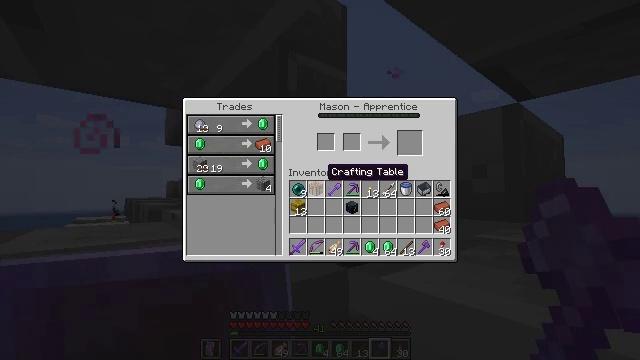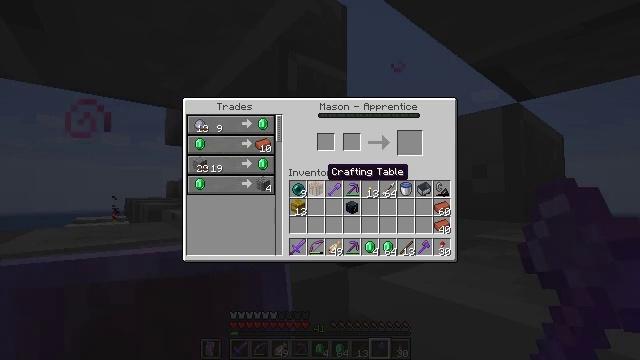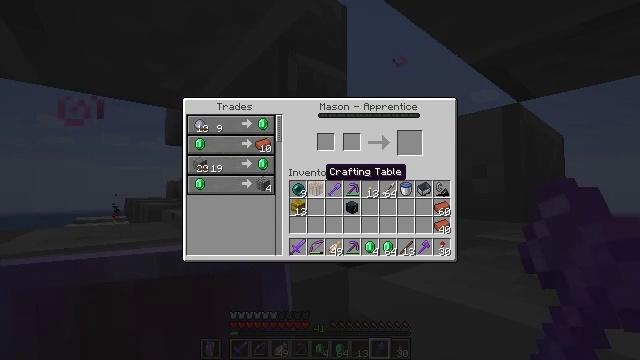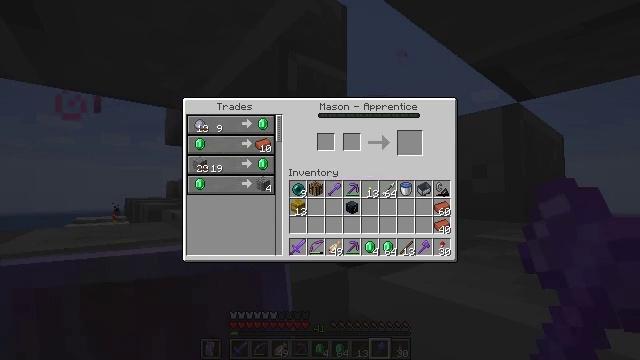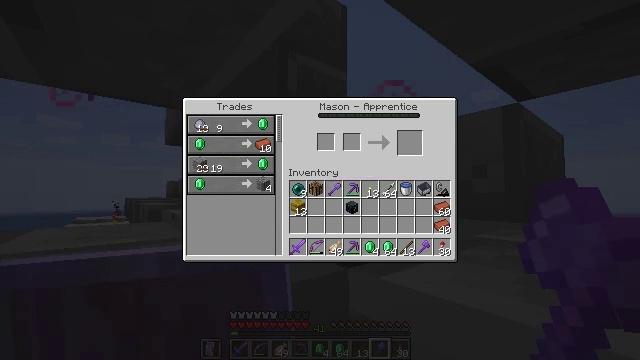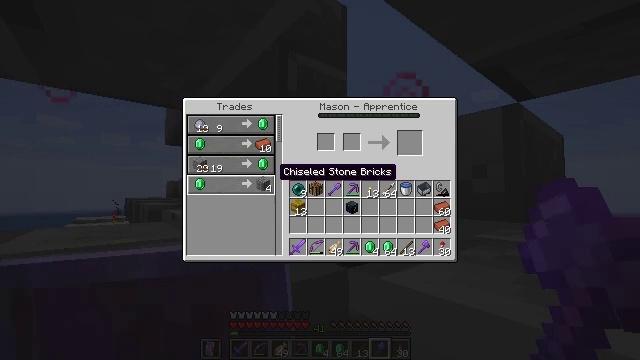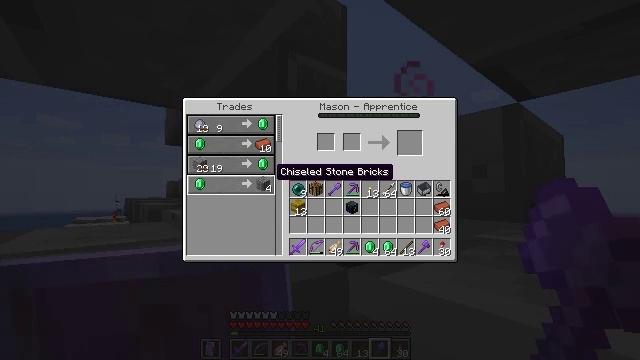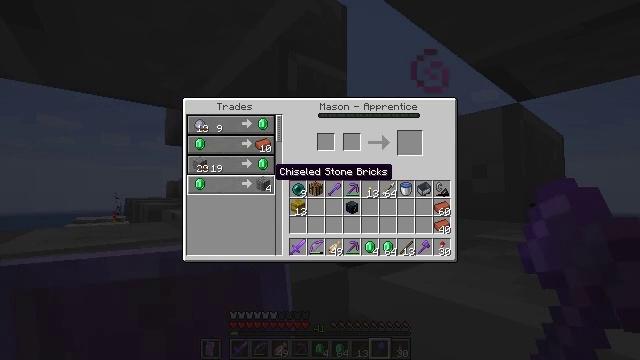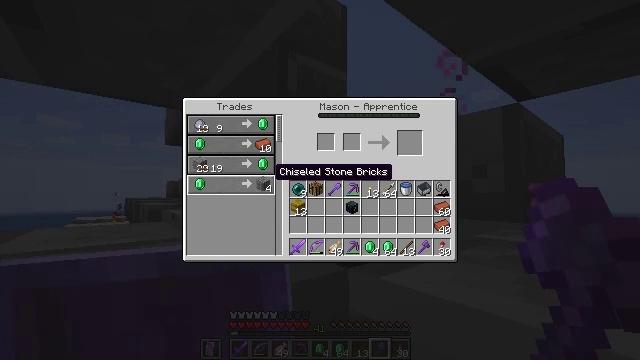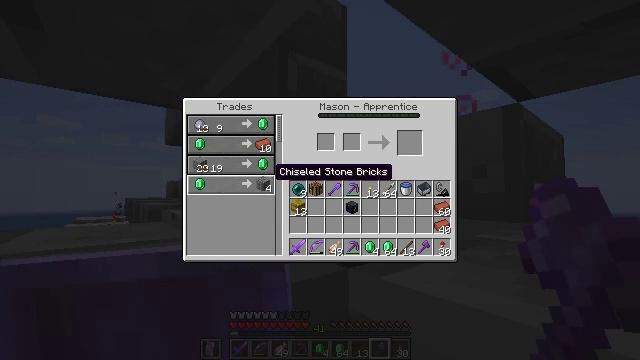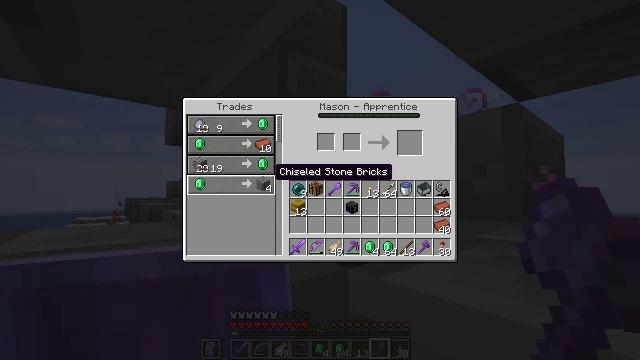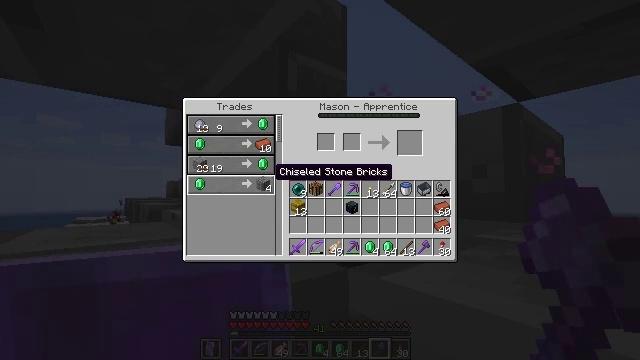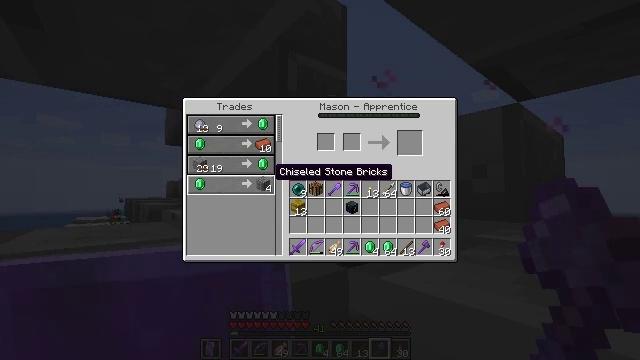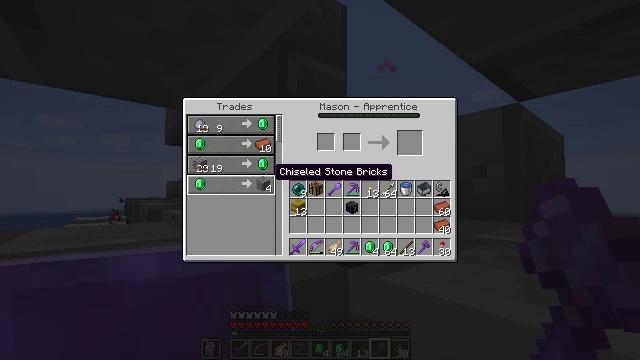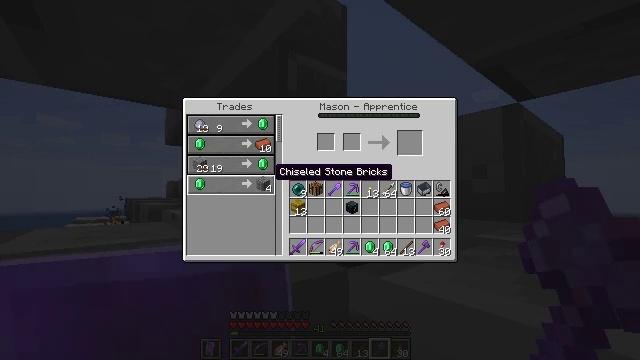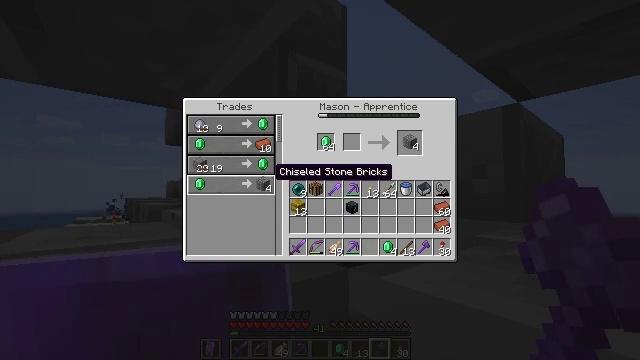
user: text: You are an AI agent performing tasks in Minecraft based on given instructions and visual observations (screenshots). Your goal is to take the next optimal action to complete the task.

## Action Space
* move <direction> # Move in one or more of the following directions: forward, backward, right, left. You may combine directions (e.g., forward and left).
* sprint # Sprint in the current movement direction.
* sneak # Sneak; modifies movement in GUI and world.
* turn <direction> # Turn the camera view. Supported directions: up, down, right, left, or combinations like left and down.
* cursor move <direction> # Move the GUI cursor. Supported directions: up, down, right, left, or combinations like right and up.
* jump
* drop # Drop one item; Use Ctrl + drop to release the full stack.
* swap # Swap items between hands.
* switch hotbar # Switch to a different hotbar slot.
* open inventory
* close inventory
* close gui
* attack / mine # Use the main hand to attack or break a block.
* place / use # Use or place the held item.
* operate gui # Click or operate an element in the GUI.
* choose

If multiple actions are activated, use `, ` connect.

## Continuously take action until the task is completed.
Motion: motion action
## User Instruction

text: Open the crafting table and make chiseled stone bricks.
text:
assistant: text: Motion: no_op
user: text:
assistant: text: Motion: no_op
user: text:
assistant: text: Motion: turn left
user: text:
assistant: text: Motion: turn left
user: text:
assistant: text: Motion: turn left
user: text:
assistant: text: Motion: no_op
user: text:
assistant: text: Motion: no_op
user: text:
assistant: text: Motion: no_op
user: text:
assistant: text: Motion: no_op
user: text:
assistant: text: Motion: no_op
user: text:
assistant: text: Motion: no_op
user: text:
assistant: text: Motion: no_op
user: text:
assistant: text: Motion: no_op
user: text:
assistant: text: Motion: no_op
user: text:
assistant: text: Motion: attack / mine
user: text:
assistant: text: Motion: attack / mine
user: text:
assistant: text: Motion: no_op
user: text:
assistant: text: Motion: no_op
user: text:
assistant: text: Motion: no_op
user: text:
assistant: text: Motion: no_op
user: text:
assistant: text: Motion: no_op
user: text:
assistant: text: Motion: no_op
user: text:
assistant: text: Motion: no_op
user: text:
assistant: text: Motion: no_op
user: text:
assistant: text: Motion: no_op
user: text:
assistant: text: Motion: no_op
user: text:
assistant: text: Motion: no_op
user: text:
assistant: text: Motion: no_op
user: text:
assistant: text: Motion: no_op
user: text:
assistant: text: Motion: no_op